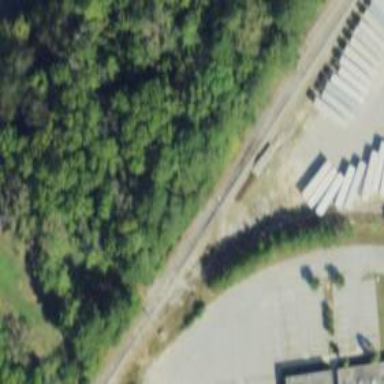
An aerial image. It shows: Abandoned railway spur.